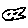
Label: fish